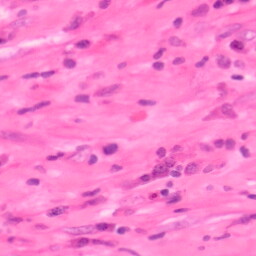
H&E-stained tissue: Colon